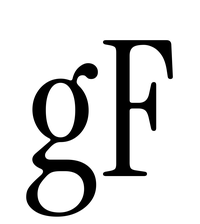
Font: InstrumentSerif-Regular